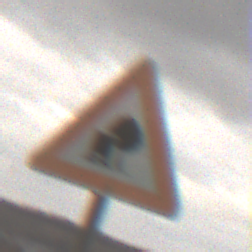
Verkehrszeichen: UnzureichendesLichtraumprofil
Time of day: Midday
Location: Outdoor (Nature)
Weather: Overcast
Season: NotSpecified
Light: Natural